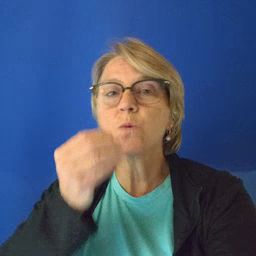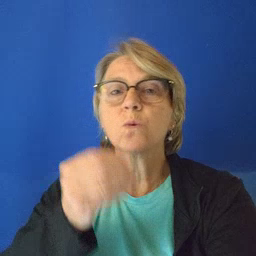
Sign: food